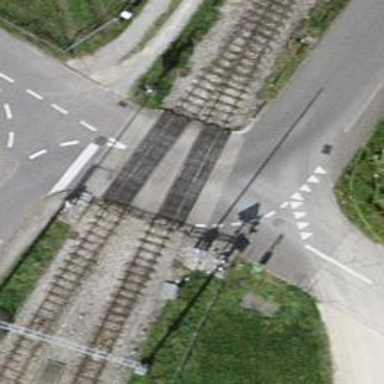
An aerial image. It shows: Railway level crossing.